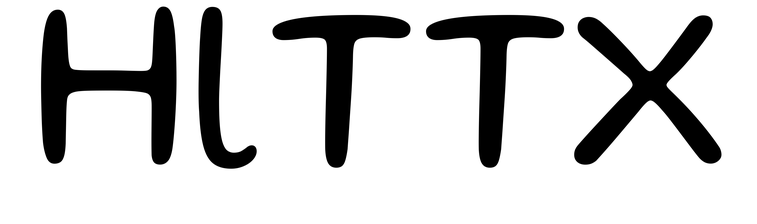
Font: Gluten_Light